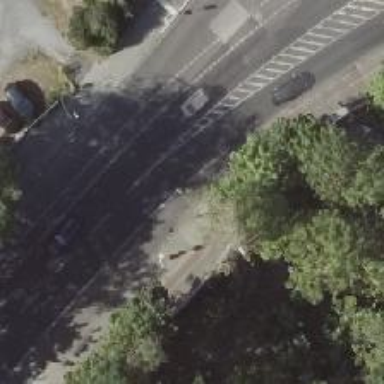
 both separated by sidewalks. The lane markings are present on the road."